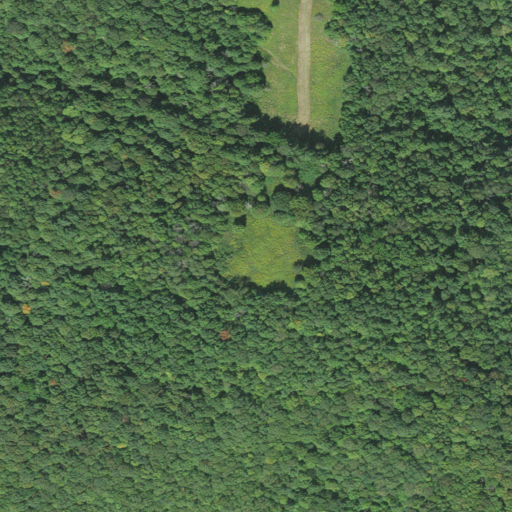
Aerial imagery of mountain in West Virginia named Beargarden Knob containing only deciduous forest